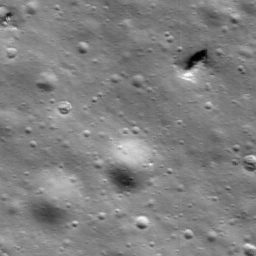
Host type: hard_negative
Lunar coordinates: latitude -65.682, longitude -45.316